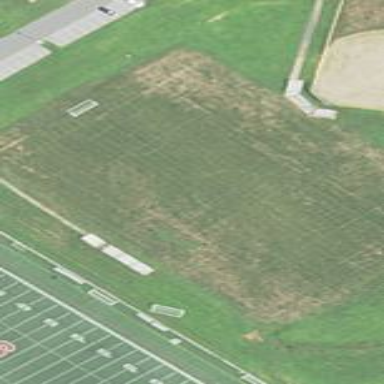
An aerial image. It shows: Soccer pitch for leisureland activities.